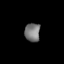
Tissue: lung
Cell type: Epithelial cells
Senescence score: 0.2398
Nuclear area (px): 280
Mean DAPI intensity: 120.171